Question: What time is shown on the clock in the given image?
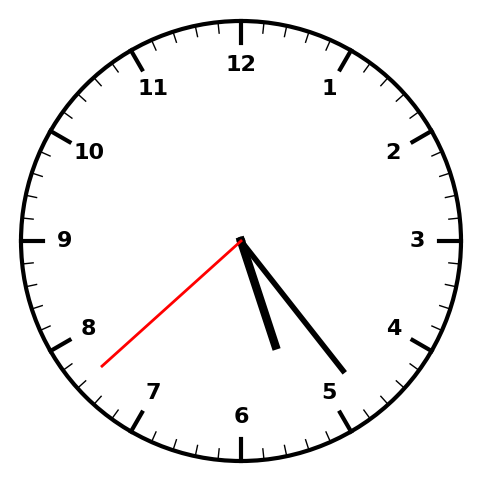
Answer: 05:23:38